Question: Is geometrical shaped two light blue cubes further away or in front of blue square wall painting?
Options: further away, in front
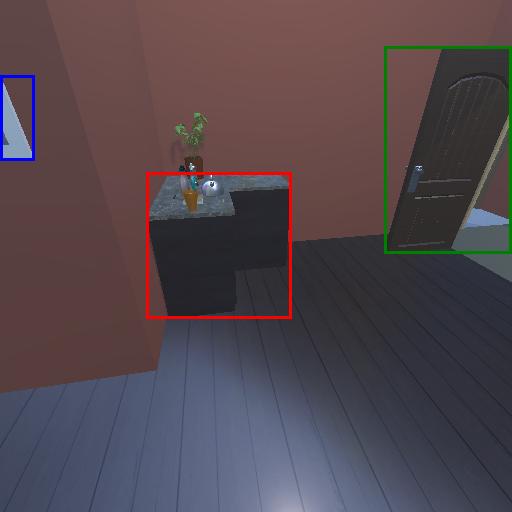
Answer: further away